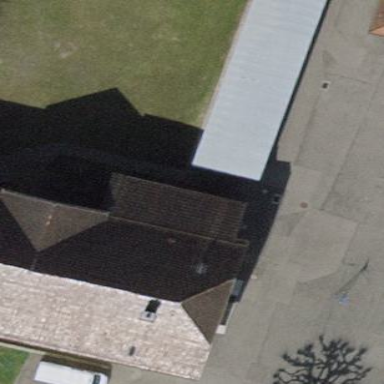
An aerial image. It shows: Sheltered building.